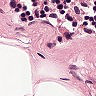
Metastatic tissue present: no